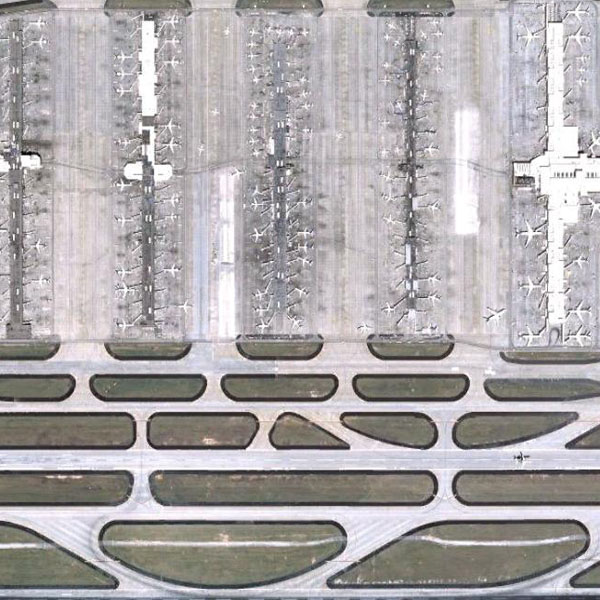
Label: Airport